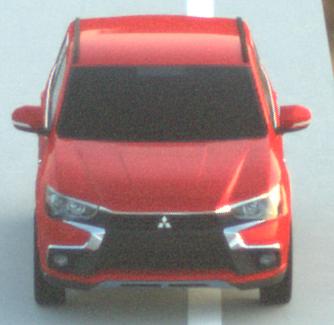
Make: Mitsubishi
Model: Outlander 2.0 Plug-In Hybrid
Detailed model: Outlander (III) Plug-In Hybrid
Model produced from: 2015/10
Model produced until: 2018/08
Doors: 5
Color: red
Road condition: dry road
Daytime: sunrise or sunset
Contrast: low contrast